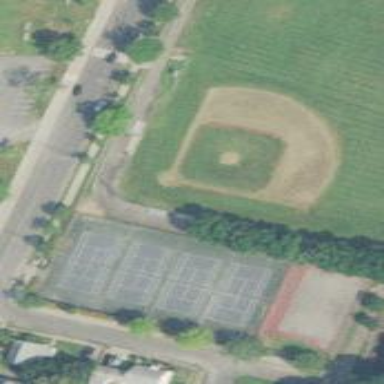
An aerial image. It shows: Baseball pitch for leisure land activities.